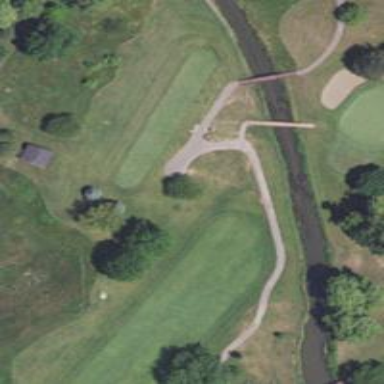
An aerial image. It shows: Path used for both walking and golf.